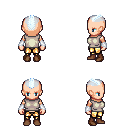
a pixel art fantasy rpg character, female body template, human, light skin, white sleeveless shirt, gold greaves, white cyan short mohawk hairstyle, white cloth bracers, brown shoes, four views (front, back, left, right), 2x2 character sprite sheet, small pixel art, hard edges, no anti-aliasing